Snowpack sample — Buffalo Mountain, Silverthorne, Colorado, USA (2/22/26, 2:02 PM MST)
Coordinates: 39.622, -106.113
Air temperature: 33 °F
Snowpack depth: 63 cm
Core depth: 20 cm
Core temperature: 23 °F
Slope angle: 11°, slope face: 116°
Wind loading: low
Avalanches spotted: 0
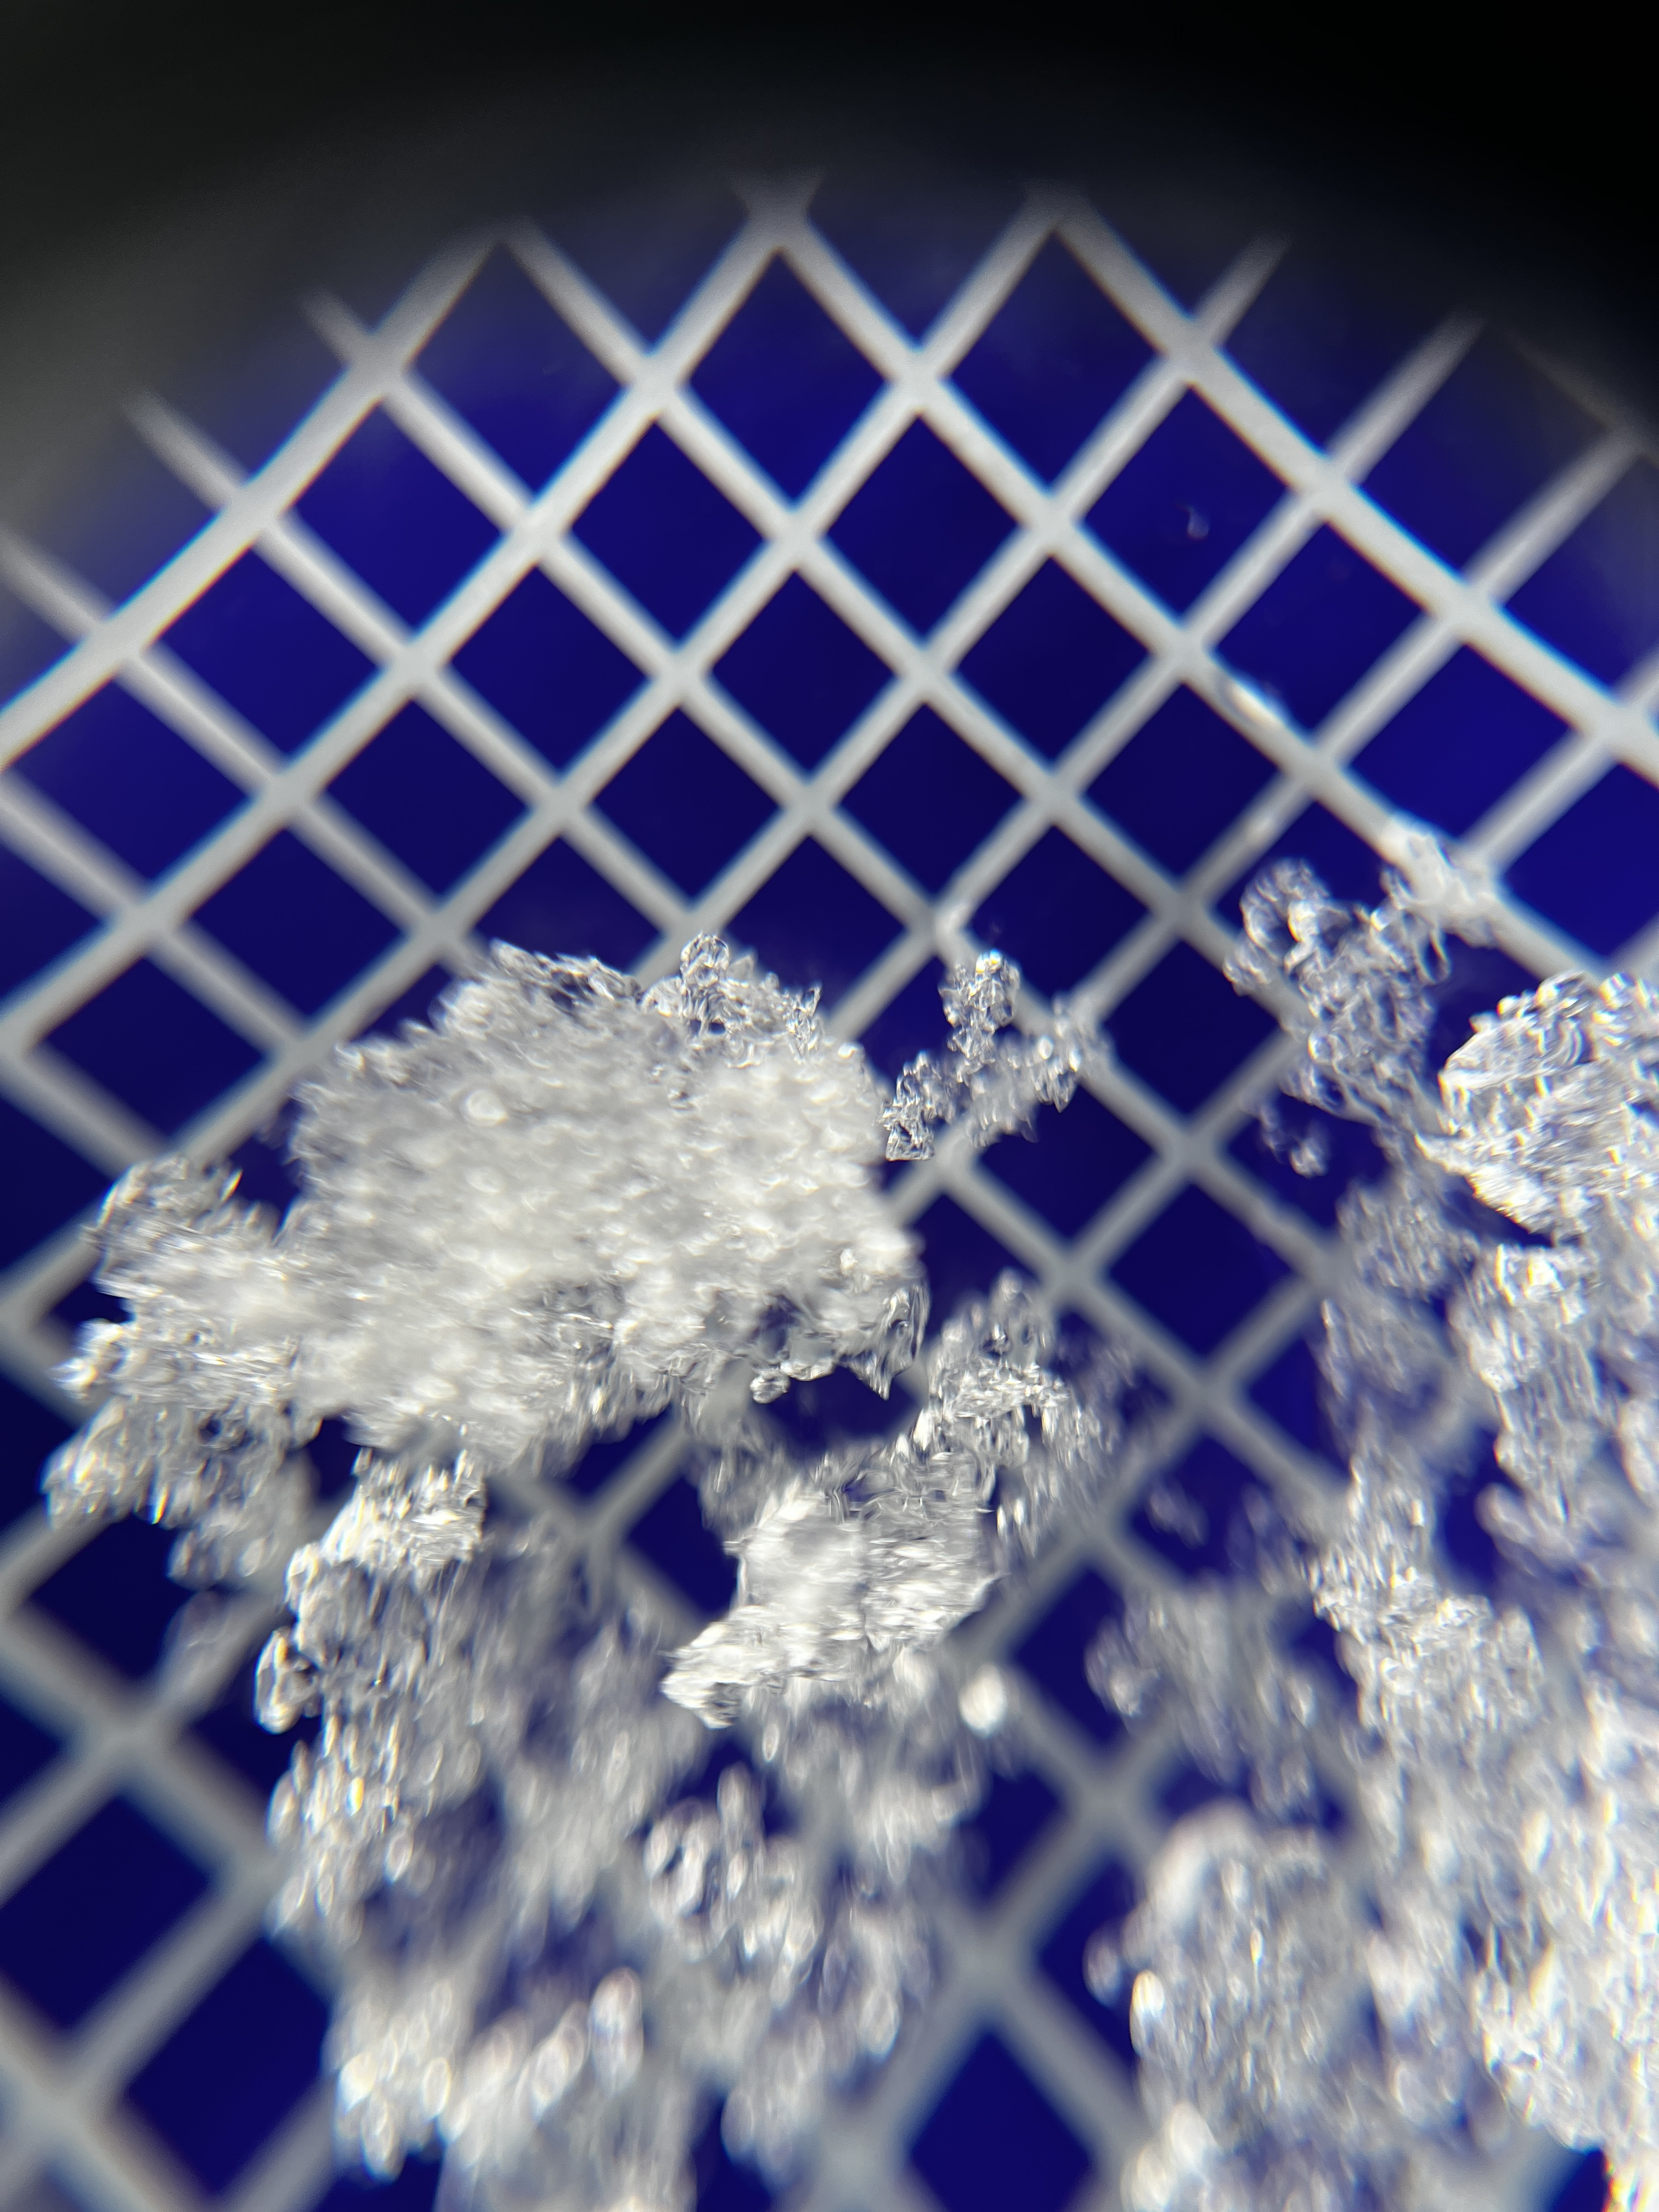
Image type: magnified_profile
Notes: In a firebreak similar to site 1, minimal wind loading with no spotted avalanches (not many faces in view though)